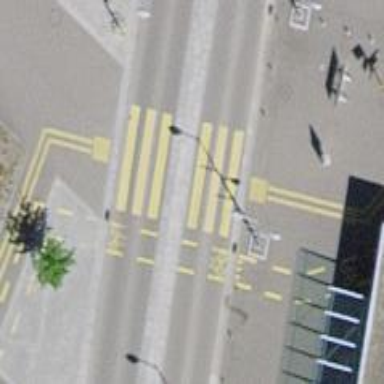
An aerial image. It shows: Marked crossing on asphalt footway.